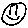
Label: smiley face